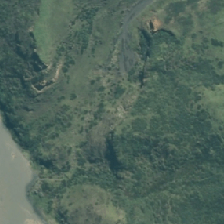
Land cover: grose_broom